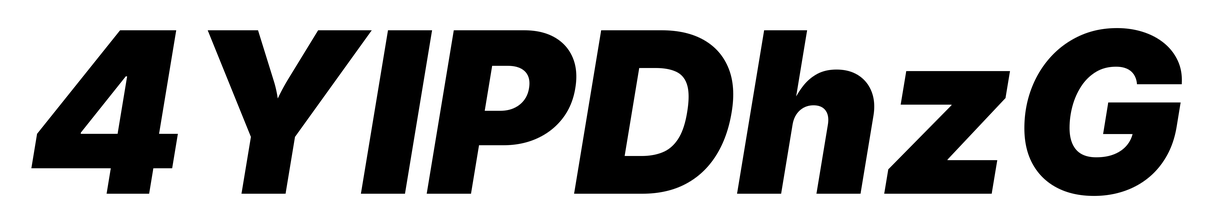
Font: Inter-Italic_Black_Italic